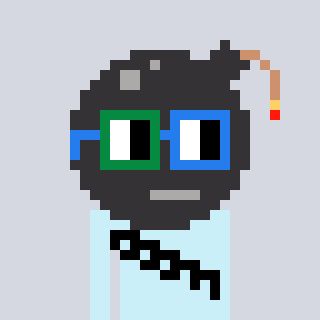
a pixel art character with square green and blue glasses, a bomb-shaped head and a cold-colored body on a cool background